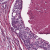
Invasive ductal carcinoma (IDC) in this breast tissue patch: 0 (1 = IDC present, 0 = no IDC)